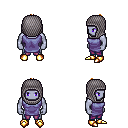
a pixel art fantasy rpg character, male body template, dark elf, purple skin, chain tabard jacket, magenta pants, dark blonde short mohawk hairstyle, chain hood, gold boots, four views (front, back, left, right), 2x2 character sprite sheet, small pixel art, hard edges, no anti-aliasing